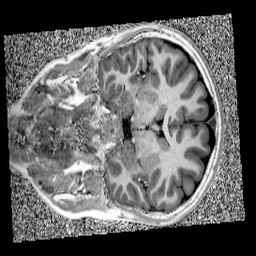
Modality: UNIT1
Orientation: coronal
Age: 10
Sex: male
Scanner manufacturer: siemens
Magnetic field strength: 3 T
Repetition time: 4 s
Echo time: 0.00303 s